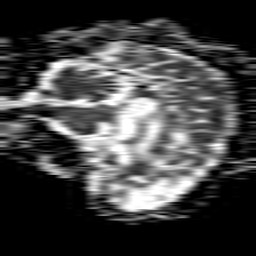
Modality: ADC
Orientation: sagittal
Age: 72
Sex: female
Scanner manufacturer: philips
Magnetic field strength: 1.5 T
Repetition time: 4.6 s
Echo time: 0.08517 s